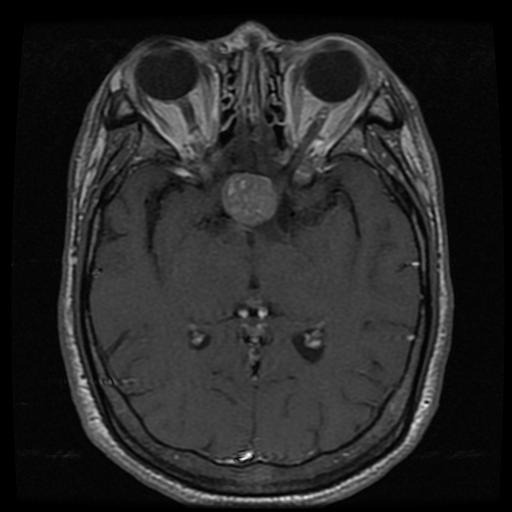
Label: pituitary